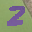
Label: 2